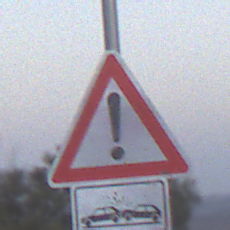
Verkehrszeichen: Gefahrenstelle
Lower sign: Entfernungsangaben2
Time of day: SunriseSunset
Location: Outdoor (Suburban)
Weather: Clear
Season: NotSpecified
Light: Natural